Question: I am having problem with Phonegap. When I want to add platform with following commands got error:
'''
$ export PATH=${PATH}:/ProgramFiles/Android/adt-bundle-linux-x86_64-20140321/sdk/platform-tools:/ProgramFiles/Android/adt-bundle-linux-x86_64-20140321/sdk/tools
$ cordova create hello com.example.hello "HelloWorld"
Creating a new cordova project with name "HelloWorld" and id "com.example.hello" at location "/home/matjazmav/hello"
$ cd hello
/hello$ cordova platform add android
Creating android project...
/home/matjazmav/.cordova/lib/android/cordova/3.4.0/bin/node_modules/q/q.js:126
throw e;
^
Error: An error occurred while listing Android targets
at /home/matjazmav/.cordova/lib/android/cordova/3.4.0/bin/lib/check_reqs.js:87:29
at _rejected (/home/matjazmav/.cordova/lib/android/cordova/3.4.0/bin/node_modules/q/q.js:808:24)
at /home/matjazmav/.cordova/lib/android/cordova/3.4.0/bin/node_modules/q/q.js:834:30
at Promise.when (/home/matjazmav/.cordova/lib/android/cordova/3.4.0/bin/node_modules/q/q.js:1079:31)
at Promise.promise.promiseDispatch (/home/matjazmav/.cordova/lib/android/cordova/3.4.0/bin/node_modules/q/q.js:752:41)
at /home/matjazmav/.cordova/lib/android/cordova/3.4.0/bin/node_modules/q/q.js:574:44
at flush (/home/matjazmav/.cordova/lib/android/cordova/3.4.0/bin/node_modules/q/q.js:108:17)
at process._tickCallback (node.js:415:13)
Error: /home/matjazmav/.cordova/lib/android/cordova/3.4.0/bin/create: Command failed with exit code 8
at ChildProcess.whenDone (/usr/lib/node_modules/cordova/src/superspawn.js:126:23)
at ChildProcess.EventEmitter.emit (events.js:98:17)
at maybeClose (child_process.js:743:16)
at Process.ChildProcess._handle.onexit (child_process.js:810:5)
hello$
'''
- - - - Node.js,{ http_parser: '1.0',
node: '0.10.26',
v8: '3.14.5.9',
ares: '1.9.0-DEV',
uv: '0.10.25',
zlib: '1.2.3',
modules: '11',
openssl: '1.0.1e',
npm: '1.4.3' }- and PATH is set$ echo $PATH
/usr/lib/lightdm/lightdm:/usr/local/sbin:/usr/local/bin:/usr/sbin:/usr/bin:/sbin:/bin:/usr/games:/ProgramFiles/Android/adt-bundle-linux-x86_64-20140321/sdk/platform-tools:/ProgramFiles/Android/adt-bundle-linux-x86_64-20140321/sdk/tools
$

:
Here is my script, I had added ANT, JAVA and ANDROID to PATH:
'''
#!/bin/bash
clear
export PATH=${PATH}:/home/matjazmav/ProgramFiles/Android/adt-bundle-linux-x86_64-20140321/sdk/platform-tools:/home/matjazmav/ProgramFiles/Android/adt-bundle-linux-x86_64-20140321/sdk/tools:/usr/lib/jvm/java-6-openjdk-amd64/bin:/home/matjazmav/ProgramFiles/Android/adt-bundle-linux-x86_64-20140321/sdk/:/usr/bin/ant/
echo "$PATH"
phonegap create $1 $2 $3
cd ./$1
# phonegap platform add android # [error]
phonegap build android
'''
Here is output ():
'''
/usr/lib/lightdm/lightdm:/usr/local/sbin:/usr/local/bin:/usr/sbin:/usr/bin:/sbin:/bin:/usr/games:/home/matjazmav/ProgramFiles/Android/adt-bundle-linux-x86_64-20140321/sdk/platform-tools:/home/matjazmav/ProgramFiles/Android/adt-bundle-linux-x86_64-20140321/sdk/tools:/usr/lib/jvm/java-6-openjdk-amd64/bin:/home/matjazmav/ProgramFiles/Android/adt-bundle-linux-x86_64-20140321/sdk/:/usr/bin/ant/
[phonegap] the options /home/matjazmav/hello com.example.hello HelloWorld
[phonegap] created project at /home/matjazmav/hello
[error] 'platform add android' is not a node /usr/bin/phonegap command. See 'node /usr/bin/phonegap help'
'''
Thanks!
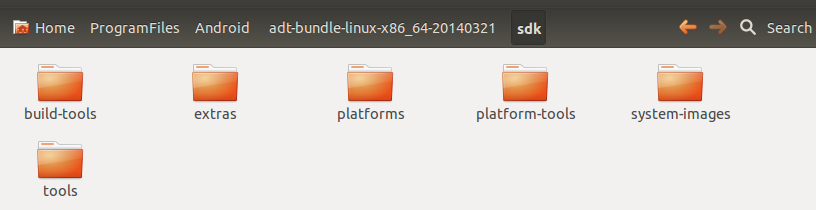
Answer: You should also have
- - - -
in your PATH.